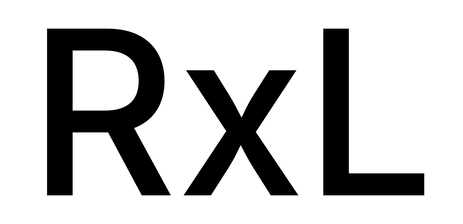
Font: Inter_Medium